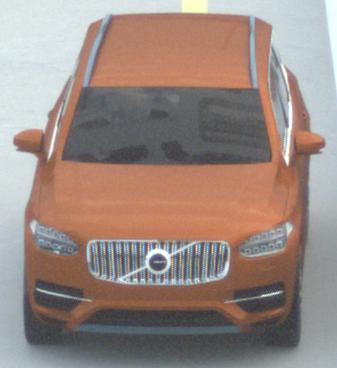
Make: Volvo
Model: XC90 B5
Detailed model: XC90 (L)
Model produced from: 2019/08
Model produced until: 2020/04
Doors: 5
Color: orange
Road condition: dry road
Daytime: morning or afternoon
Contrast: low contrast